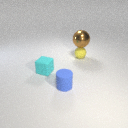
small blue rubber cylinder to the right of small cyan rubber cube